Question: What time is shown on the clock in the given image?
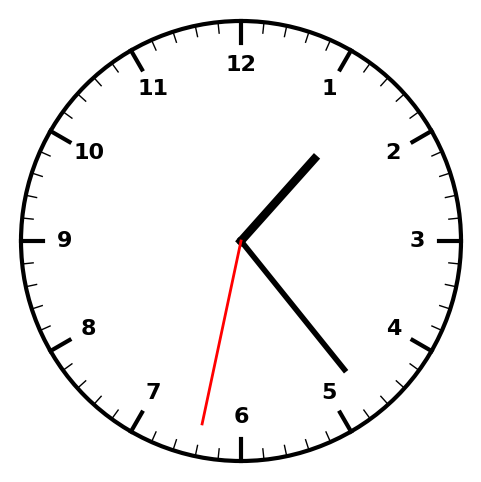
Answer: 01:23:32